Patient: sex M, age 74
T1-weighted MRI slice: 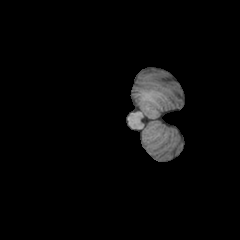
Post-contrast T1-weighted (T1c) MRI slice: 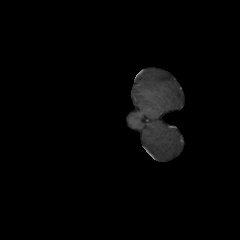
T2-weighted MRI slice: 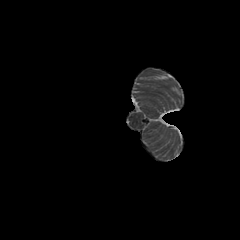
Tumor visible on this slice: no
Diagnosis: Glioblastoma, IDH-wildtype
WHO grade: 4